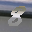
Label: 8